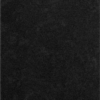
Label: dusty